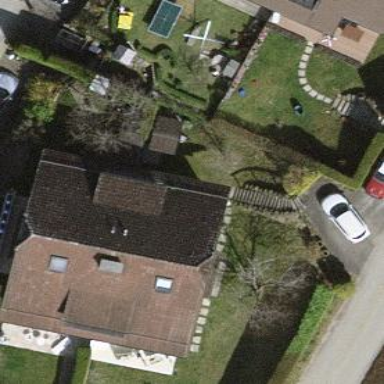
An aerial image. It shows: Simple house.